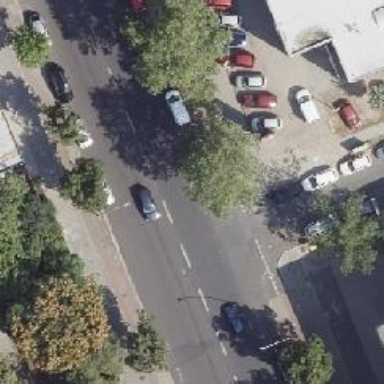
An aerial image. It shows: Secondary road with asphalt surface. Both sides of the road have sidewalks and there is marked cycle track. The road has parallel parking lanes on both sides.